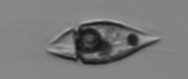
Label: Amphidinium